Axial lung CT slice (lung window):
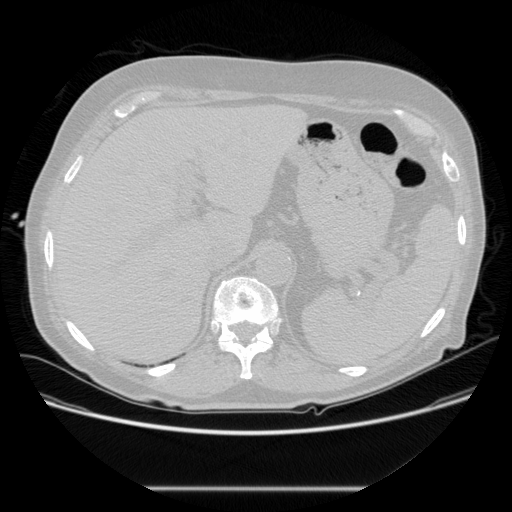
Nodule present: no